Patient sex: F
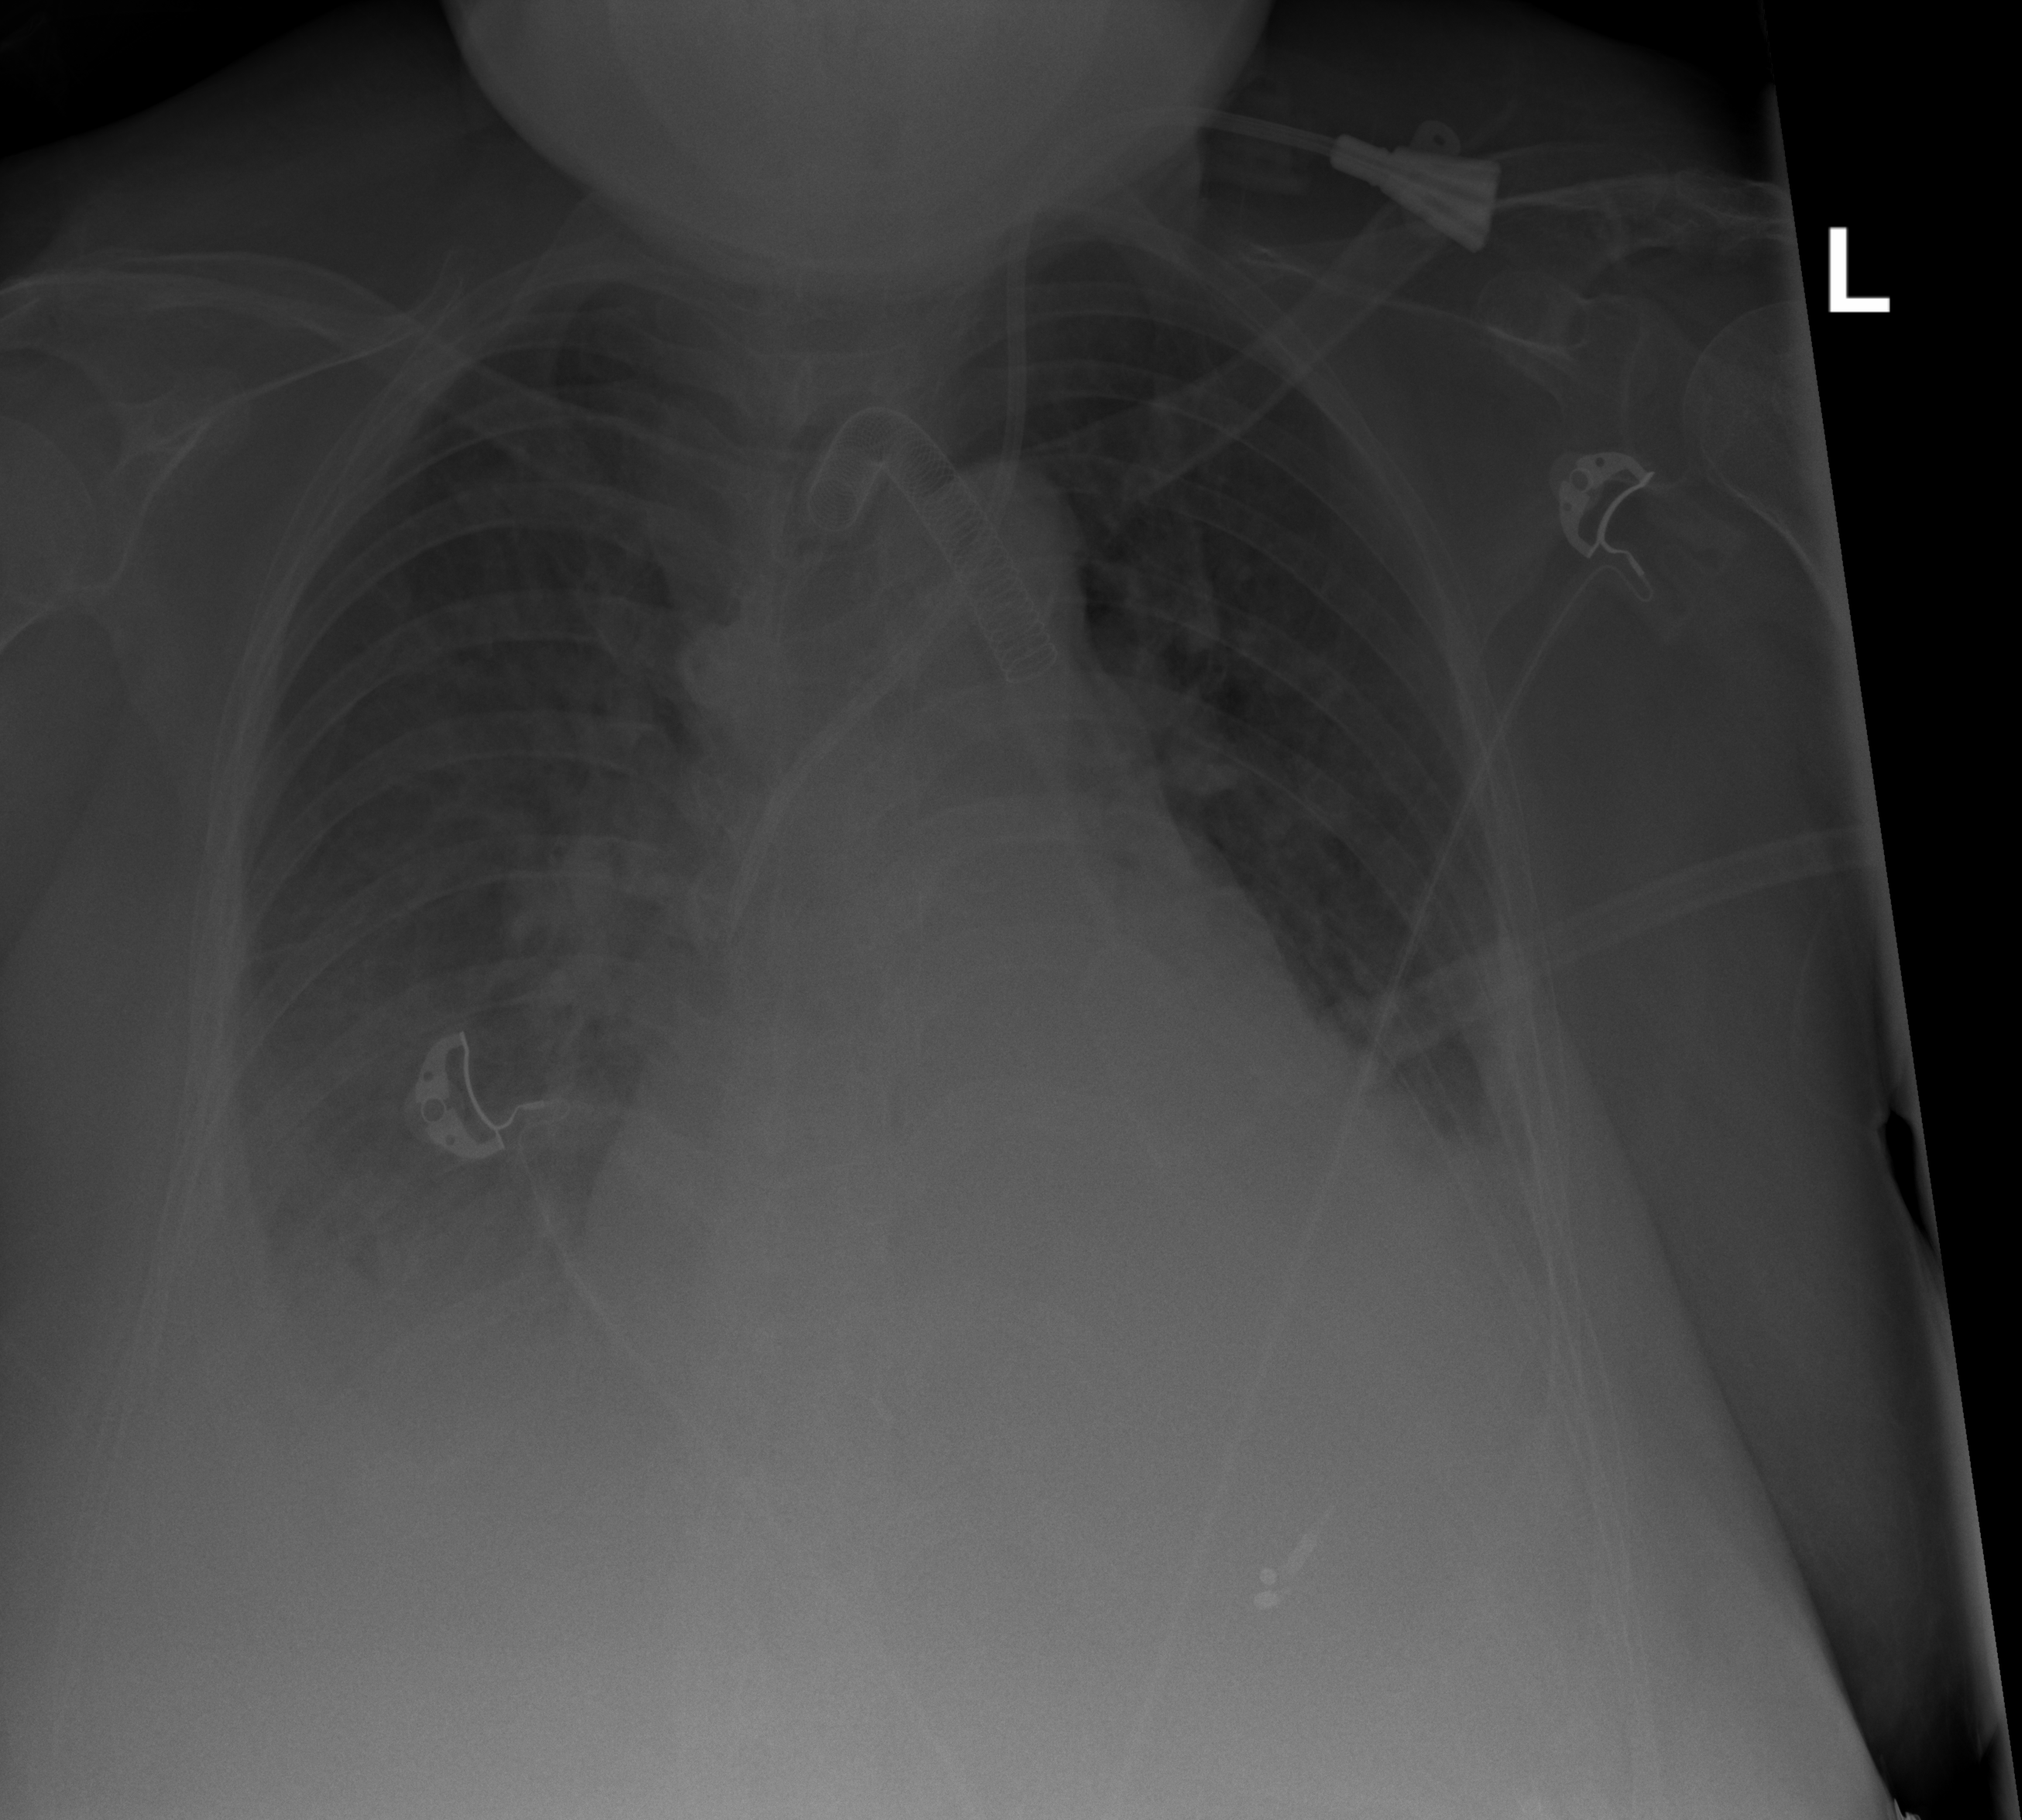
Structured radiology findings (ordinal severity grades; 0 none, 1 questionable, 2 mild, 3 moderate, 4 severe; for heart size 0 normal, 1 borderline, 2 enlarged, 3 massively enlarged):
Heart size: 2
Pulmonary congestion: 2
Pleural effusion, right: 2
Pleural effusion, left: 2
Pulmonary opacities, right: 0
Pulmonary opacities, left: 0
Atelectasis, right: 2
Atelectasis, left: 2